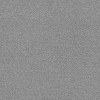
Atmospheric dust classification: dusty